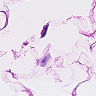
Metastatic tissue present: no